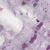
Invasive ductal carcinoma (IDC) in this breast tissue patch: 1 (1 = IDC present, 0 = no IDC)